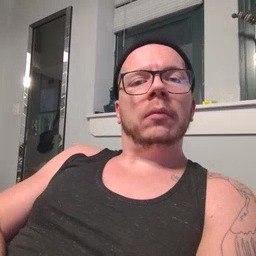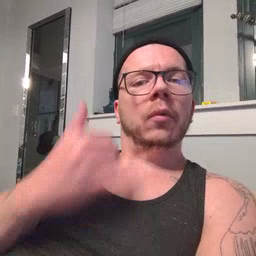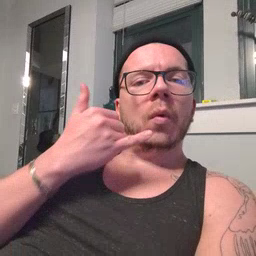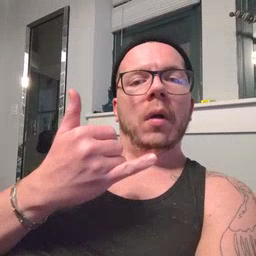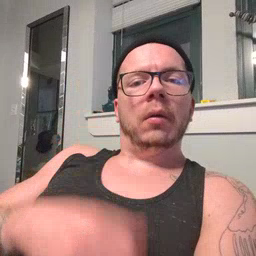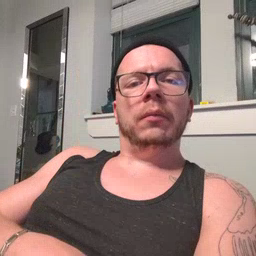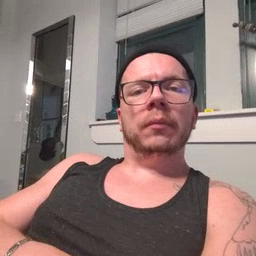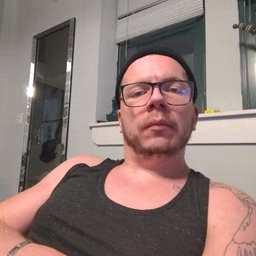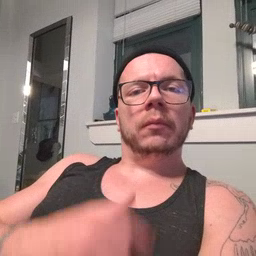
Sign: callonphone